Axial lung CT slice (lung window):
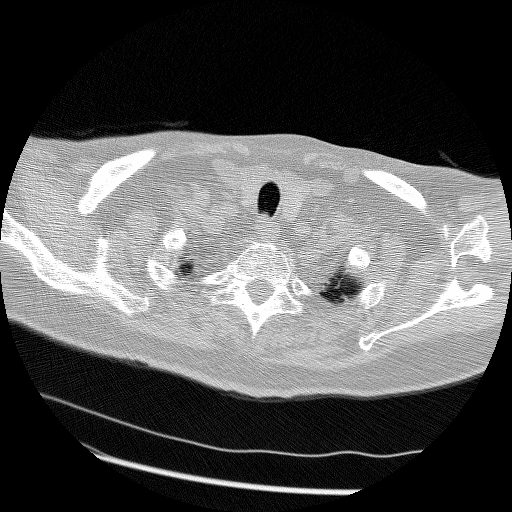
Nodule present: no